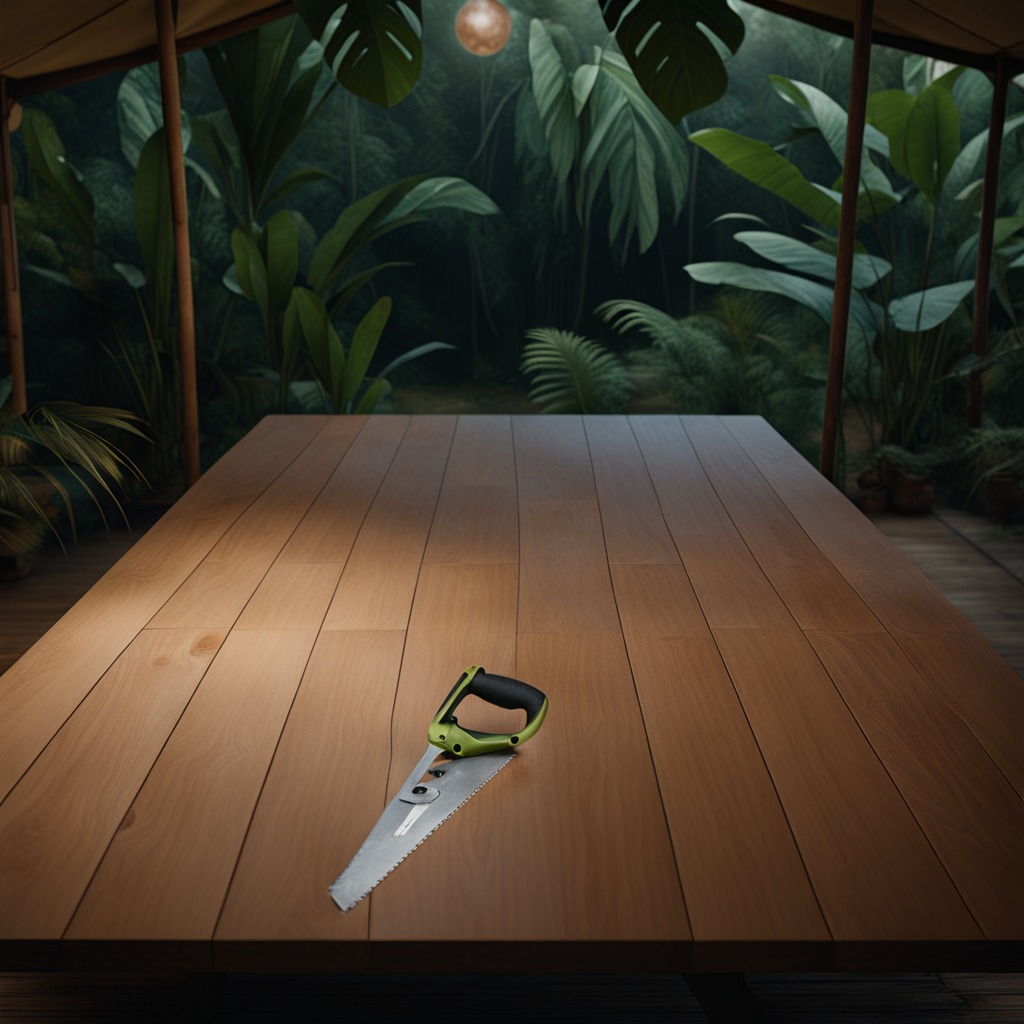
A metal saw is lying on a wooden table inside a jungle field workshop tent at night.